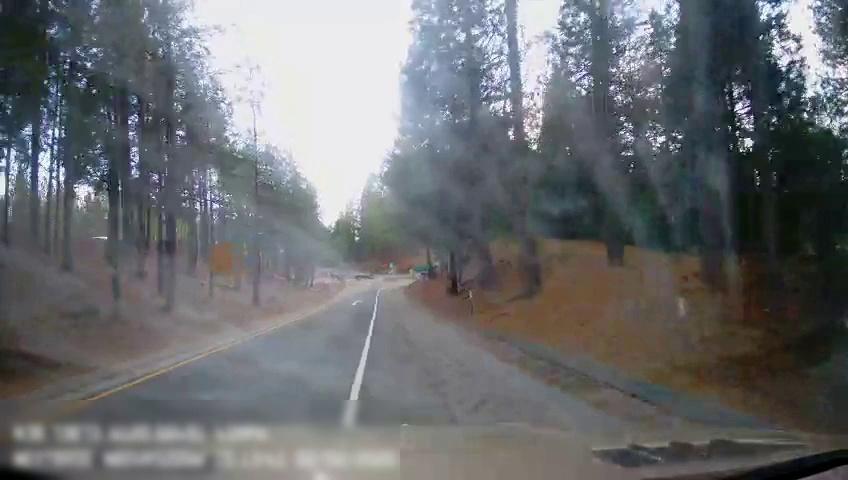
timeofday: Day
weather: Sunny
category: Drivable Space
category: Vehicles | Car
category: Lanes | Alternate Lane
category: Lanes | Alternate Lane